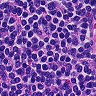
Metastatic tissue present: no